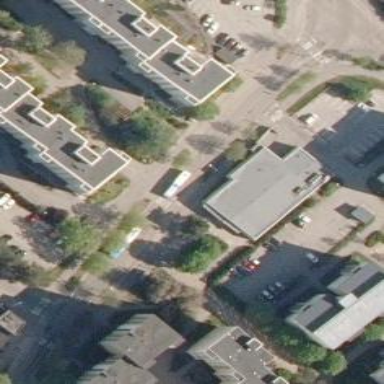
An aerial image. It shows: Convenience shop located in building.